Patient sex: F
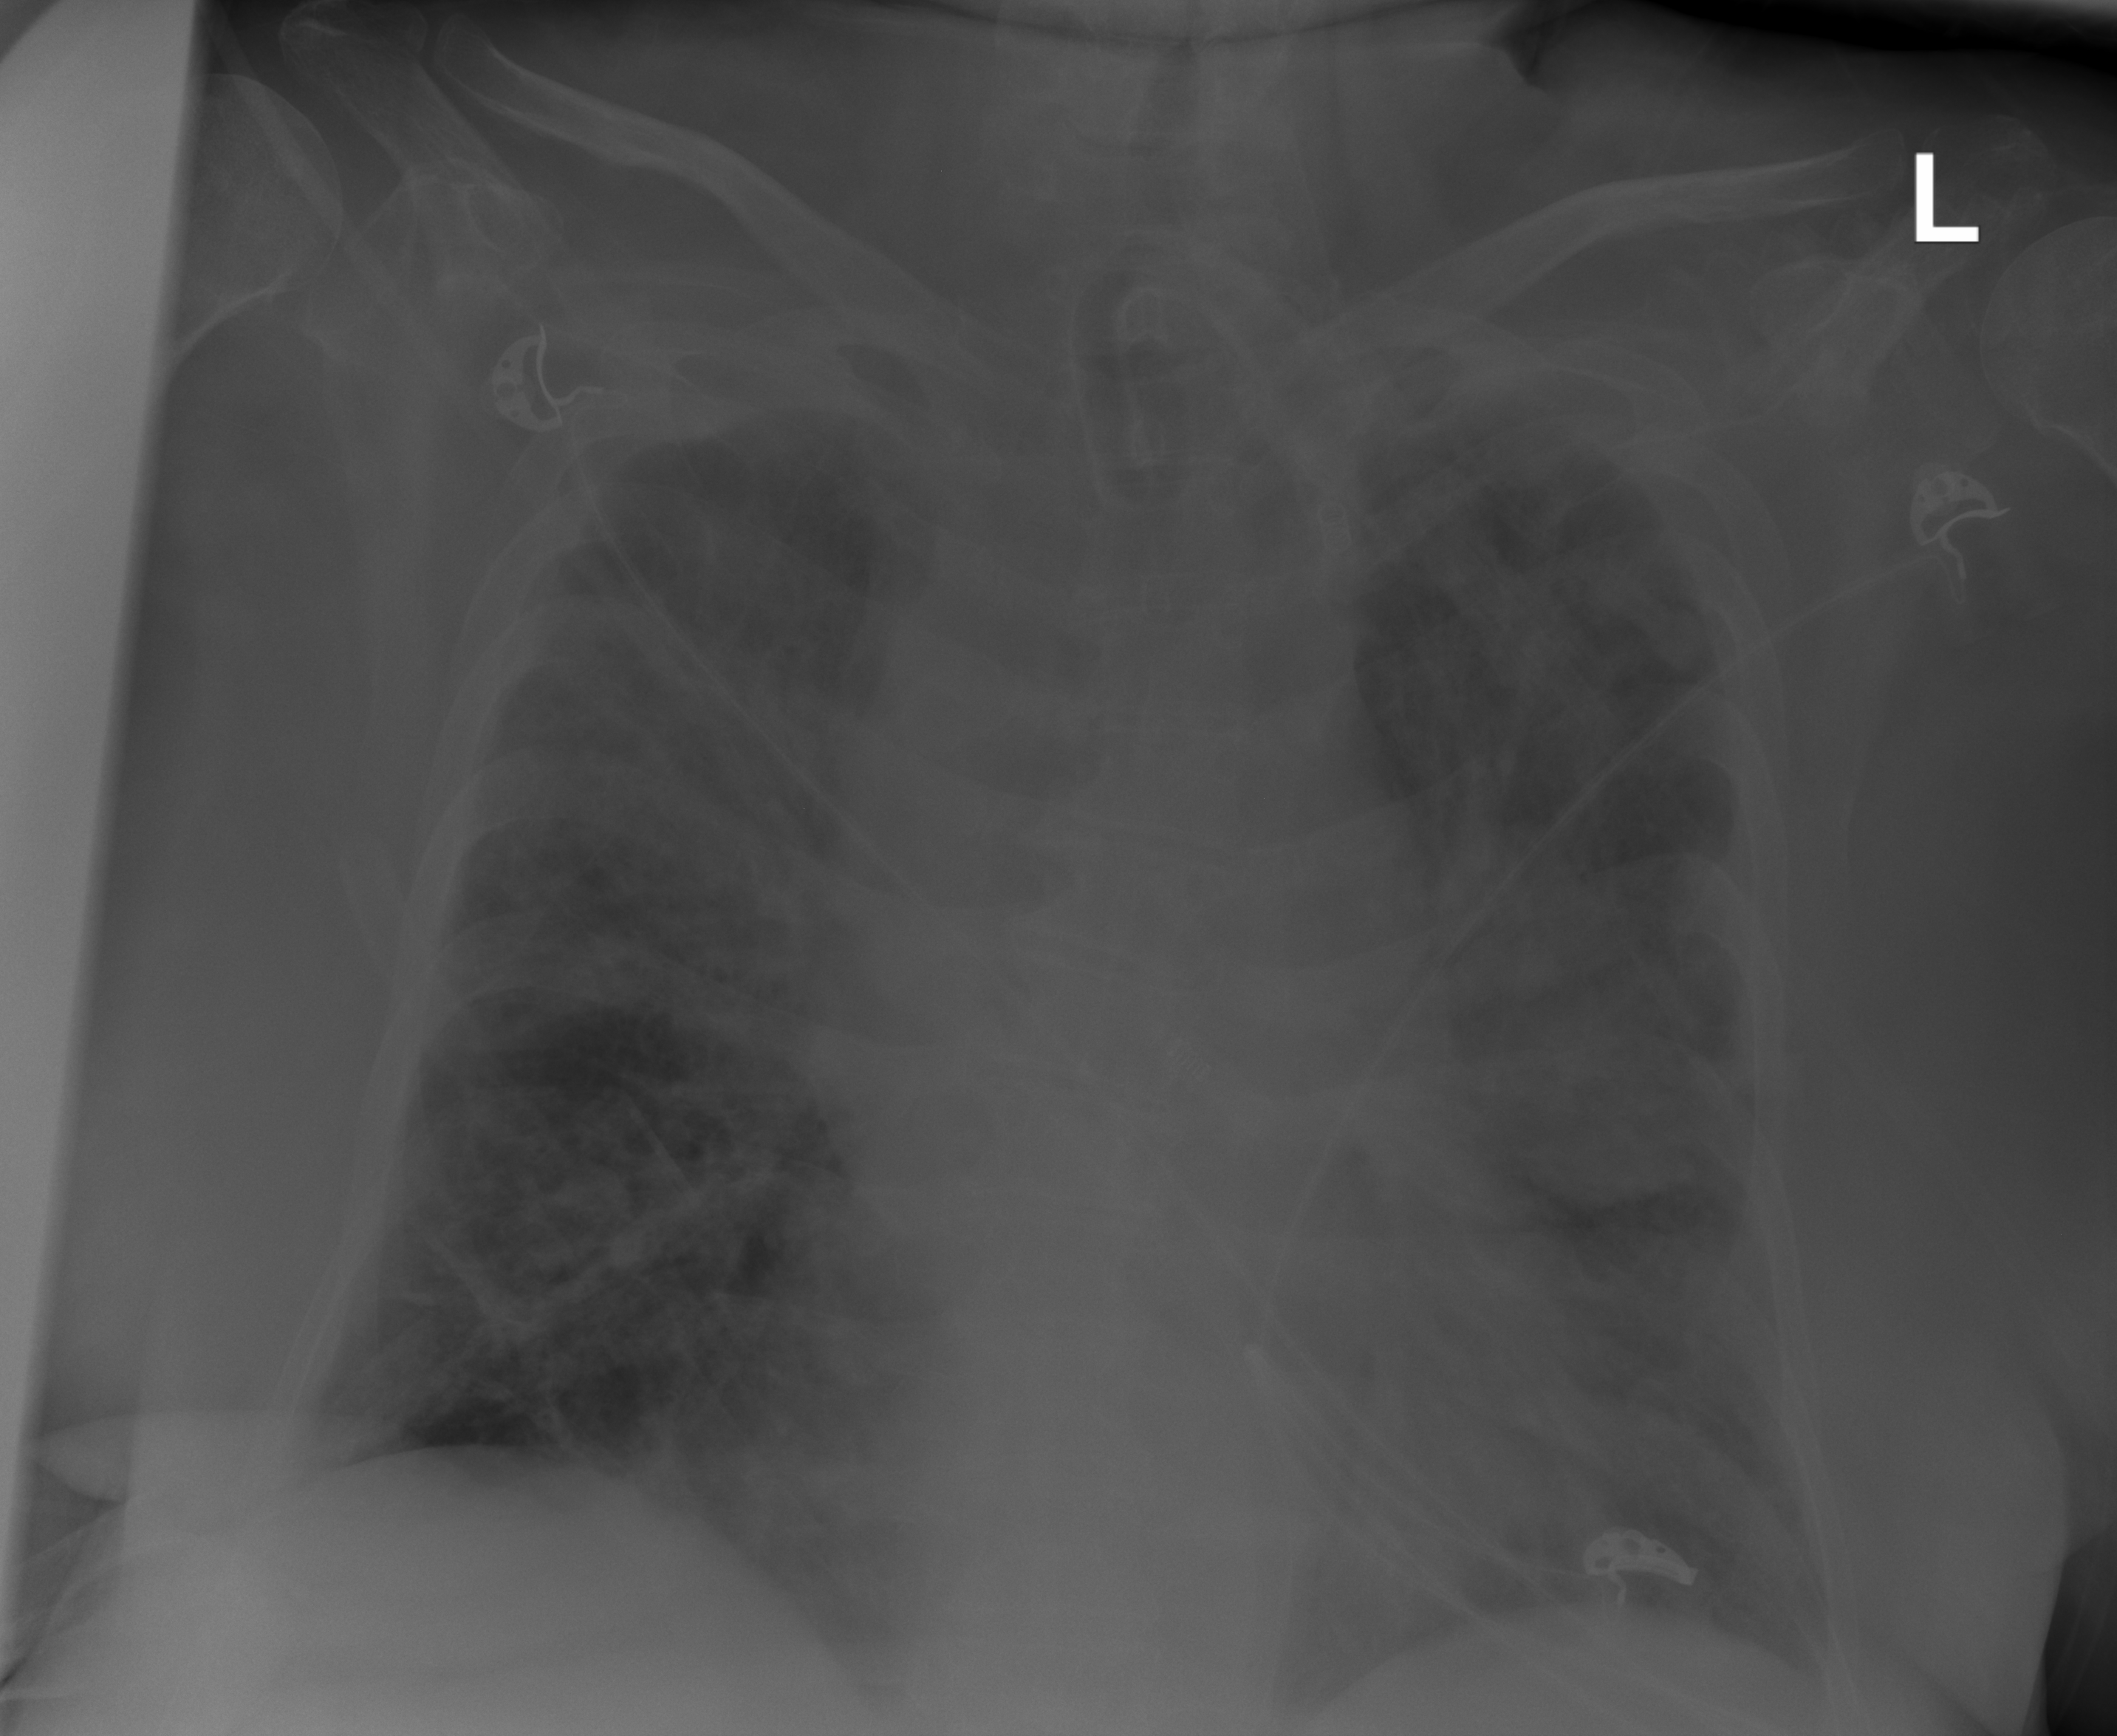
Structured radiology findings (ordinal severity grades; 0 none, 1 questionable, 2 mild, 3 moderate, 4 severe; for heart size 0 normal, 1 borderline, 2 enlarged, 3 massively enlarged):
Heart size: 0
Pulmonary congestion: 2
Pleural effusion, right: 0
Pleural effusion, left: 2
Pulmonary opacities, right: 3
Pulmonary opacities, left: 4
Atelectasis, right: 2
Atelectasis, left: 2